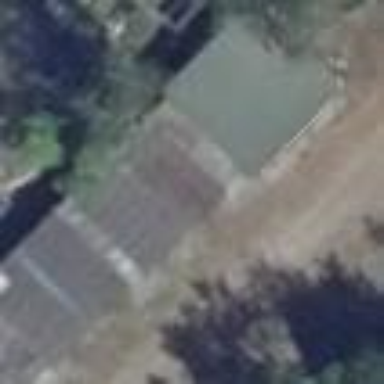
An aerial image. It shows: Building with flat grey roof.